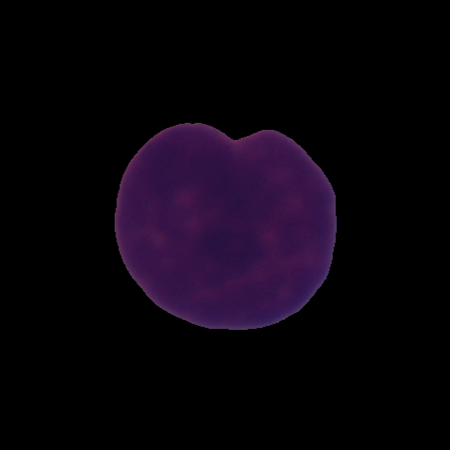
Label: cancer